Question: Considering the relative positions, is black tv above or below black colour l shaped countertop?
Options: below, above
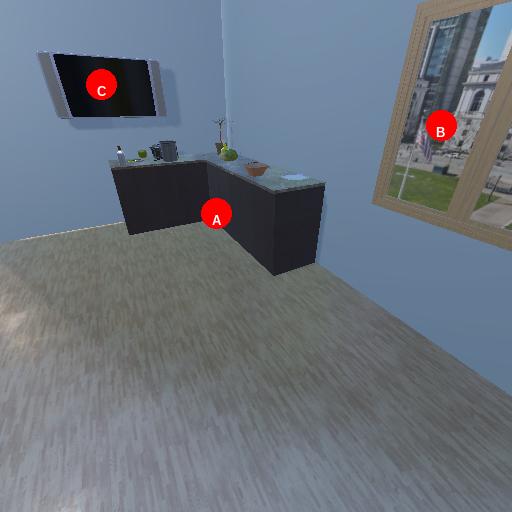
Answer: below